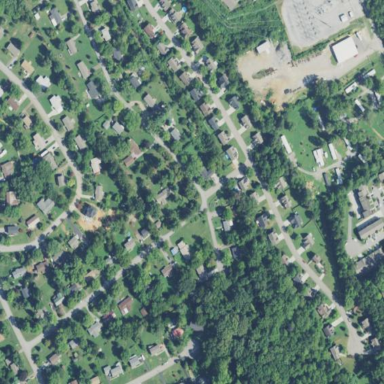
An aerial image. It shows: Single-family residential area.